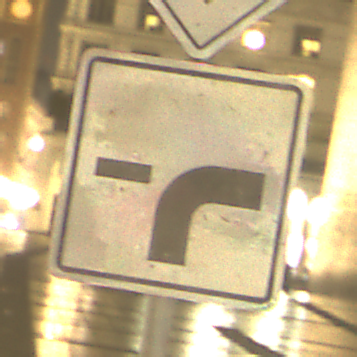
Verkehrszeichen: VerlaufVorfahrtsstrasse9
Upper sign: Vorfahrtsstrasse
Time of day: Night
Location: Outdoor (Urban)
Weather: Overcast
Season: NotSpecified
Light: Artificial